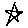
Label: star